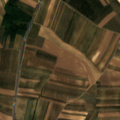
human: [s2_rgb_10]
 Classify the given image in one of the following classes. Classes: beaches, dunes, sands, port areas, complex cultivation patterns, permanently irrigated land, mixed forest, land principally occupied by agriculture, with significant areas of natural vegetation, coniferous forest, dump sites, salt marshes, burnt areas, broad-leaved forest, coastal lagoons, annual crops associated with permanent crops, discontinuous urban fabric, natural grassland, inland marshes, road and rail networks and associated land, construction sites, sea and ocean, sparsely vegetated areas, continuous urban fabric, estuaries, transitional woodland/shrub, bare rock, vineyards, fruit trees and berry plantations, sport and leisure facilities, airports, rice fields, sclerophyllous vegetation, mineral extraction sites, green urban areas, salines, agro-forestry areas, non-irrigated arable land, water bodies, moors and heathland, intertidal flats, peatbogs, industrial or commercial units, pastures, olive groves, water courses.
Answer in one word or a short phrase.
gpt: construction sites, non-irrigated arable land, vineyards